Question: I have an idea to create a map with Layers functionality.
I have initial image of map in svg format. I want to add Layers to it and each layer should have set of objects (coordinates of polygons). When I finish drawing polygons on eg. 1 Layer, I want to send coordinates of all objects to database and store them in Document(MongoDB), where I will have Name of Layer and array with objects coordinates. Then the idea is to turn on/off switch button which will add/remove Layers to initial map, fetch coordinates from database and put them on top of the map.
Is it possible to create such a functionality with svg?
My idea is that each Layer should have grouped polygons with '<g>' tag and each polygon should have unique class, so I will know what object it is. Is that correct approach?

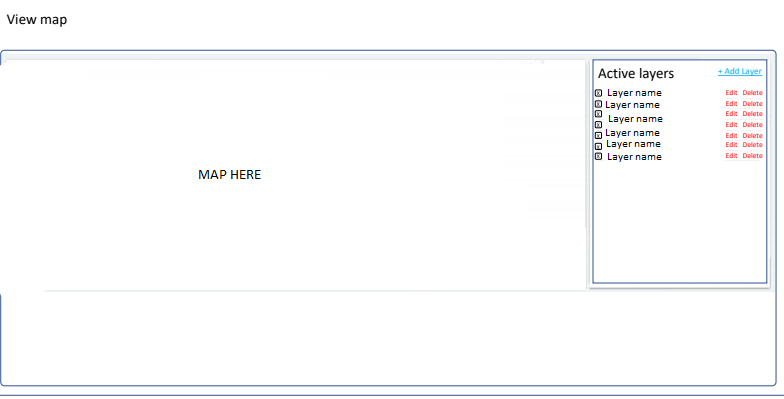
Answer: Yes! That should be possible with any modern javascript framework. I'd recommend one that uses JSX (like React), which makes working with dynamic svgs easier.
Here's some pseudo code for hiding layers:
'''
function MapLayers() {
return (
<svg>
{layerTwoIsOn && <g>/* layer 2 shapes here */</g>}
{layerOneIsOn && <g>/* layer 1 shapes here */</g>}
</svg>
);
}
'''